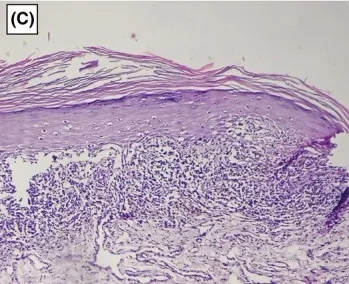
C, Histopathology (hematoxylin-eosin, original magnification x40) showing hyperkeratosis, basal vacuolar degeneration, and prominent band-like lymphocytic infiltrate.
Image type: pathology (h&e)